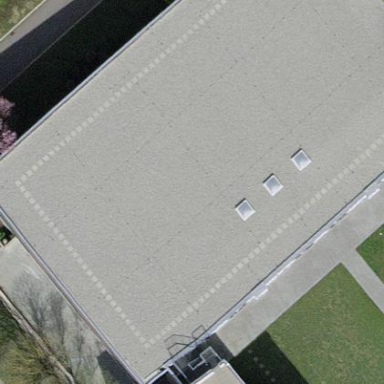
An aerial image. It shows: Flat-roofed school building.